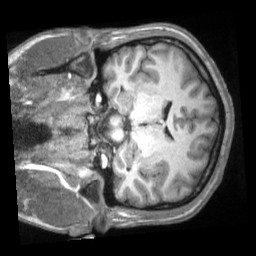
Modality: T1w
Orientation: coronal
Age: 21
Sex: male